Brain MRI, t2w sequence, axial 2D slice.
Patient: age 35, sex F, weight 95 kg, height 1.95 m
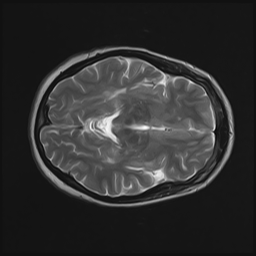